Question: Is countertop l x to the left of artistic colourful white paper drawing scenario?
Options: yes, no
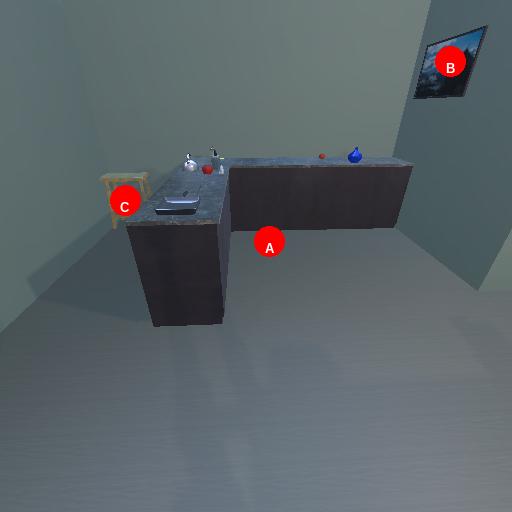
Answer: yes